Question: When I use '==' to compare the strings it works on all but some strings that have a space added... (added with '[NSString stringWithFormat:@"%@ %@",self.title,collectionName])'
But when I compare with 'isEqualToString', it returns True/YES every time. The comparison in the image goes into the condition and hits the return... Should be impossible for this to hit line 640, but it does.
Can anyone explain this?

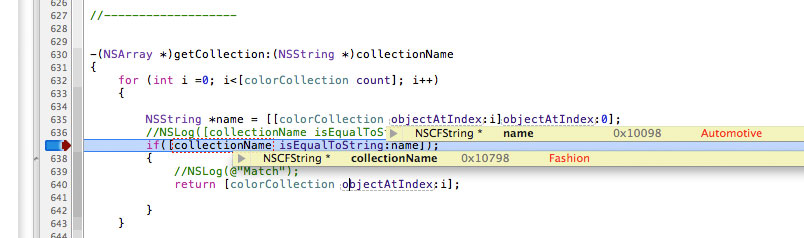
Answer: There is a ";" after the ")" on line 637 that why it always went into the condition... damn I suck... seems like that would throw an error somehow